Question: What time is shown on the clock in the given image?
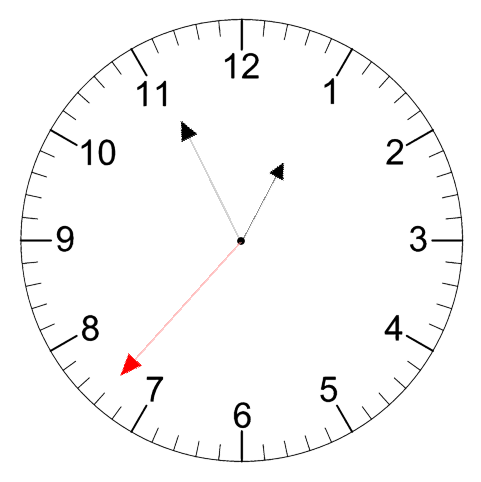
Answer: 12:55:37